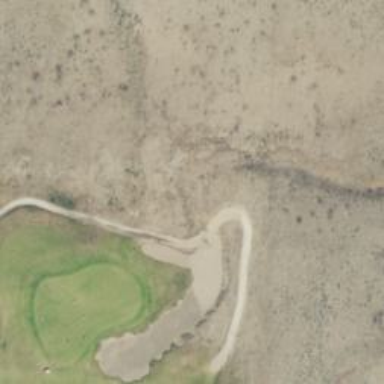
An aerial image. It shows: Service road used as golf cart path.